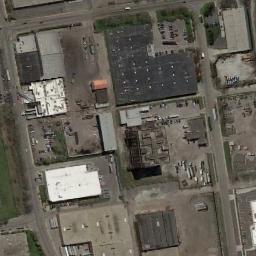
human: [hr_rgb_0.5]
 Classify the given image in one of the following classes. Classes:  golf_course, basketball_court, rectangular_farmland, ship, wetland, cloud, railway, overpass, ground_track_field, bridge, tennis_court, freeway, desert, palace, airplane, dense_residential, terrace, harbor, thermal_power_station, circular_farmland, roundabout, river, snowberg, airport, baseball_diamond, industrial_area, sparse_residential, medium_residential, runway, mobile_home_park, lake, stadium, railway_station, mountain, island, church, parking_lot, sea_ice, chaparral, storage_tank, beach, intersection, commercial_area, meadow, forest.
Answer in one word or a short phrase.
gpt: industrial_area